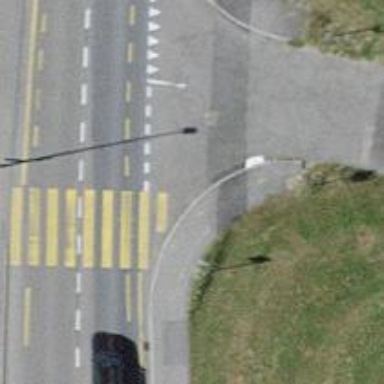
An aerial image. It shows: Kerb barrier.